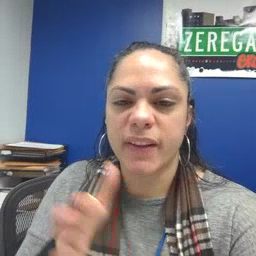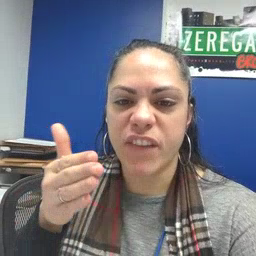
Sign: fish